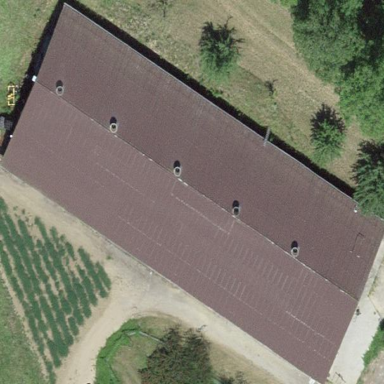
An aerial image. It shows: Agricultural building.